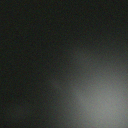
Screen state: off